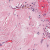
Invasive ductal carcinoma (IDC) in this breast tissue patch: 0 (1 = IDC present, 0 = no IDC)